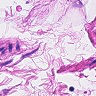
Metastatic tissue present: no